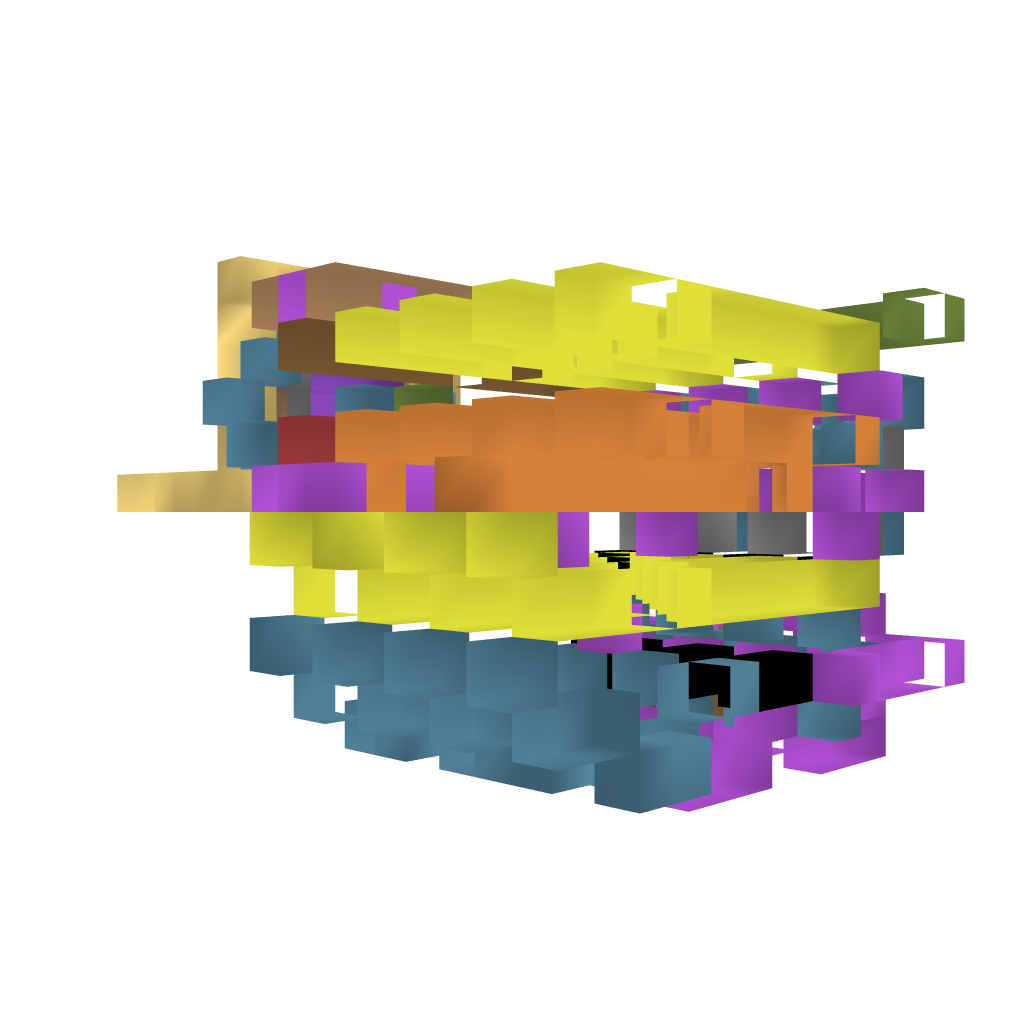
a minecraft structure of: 9 Digit Combination Lock bad low quality